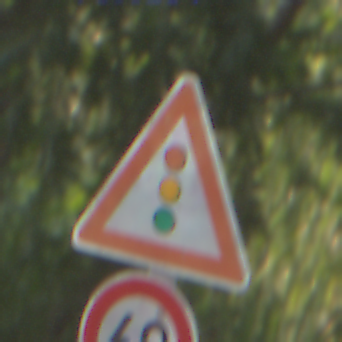
Verkehrszeichen: Lichtzeichenanlage
Zusatzzeichen unten: Geschwindigkeit60
Umgebung: Outdoor, Suburban
Tageszeit: SunriseSunset
Wetter: Clear
Licht: Natural
Jahreszeit: NotSpecified
Kontrast: HighContrast